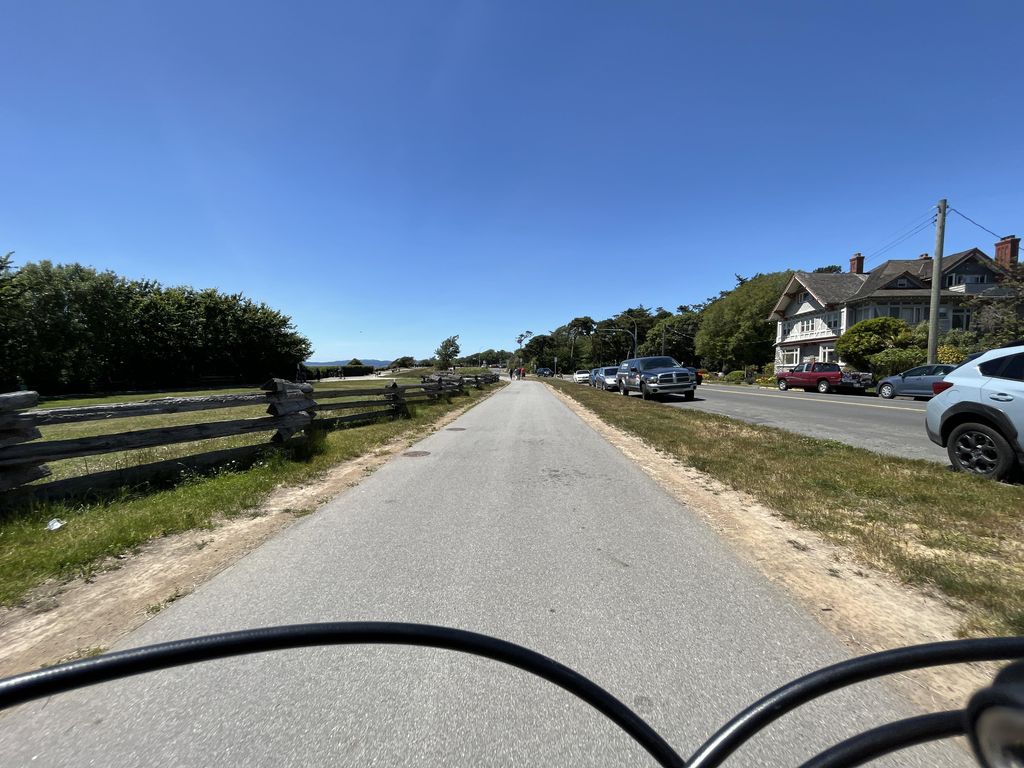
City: victoria